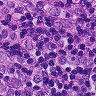
Metastatic tissue present: yes